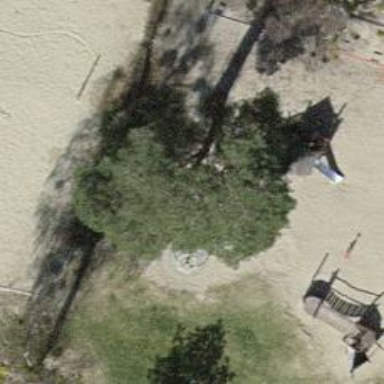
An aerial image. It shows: Brown bench in the vicinity.